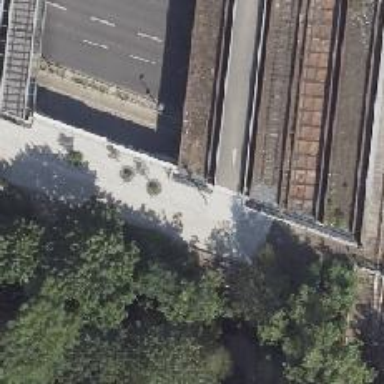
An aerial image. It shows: Disused railway bridge.